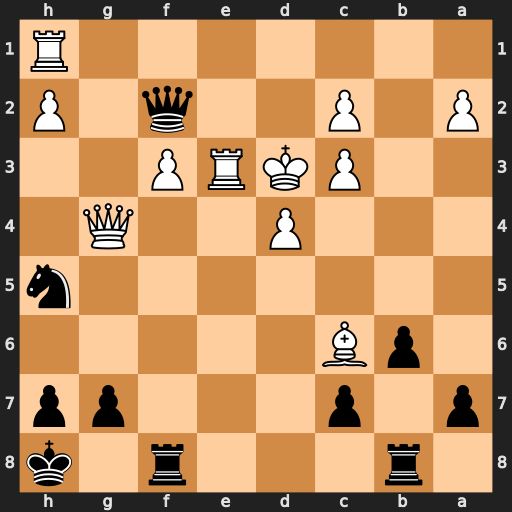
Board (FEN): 1r3r1k/p1p3pp/1pB5/7n/3P2Q1/2PKRP2/P1P2q1P/7R
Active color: b
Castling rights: -
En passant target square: -
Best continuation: Nf4+ Qxf4 Rxf4